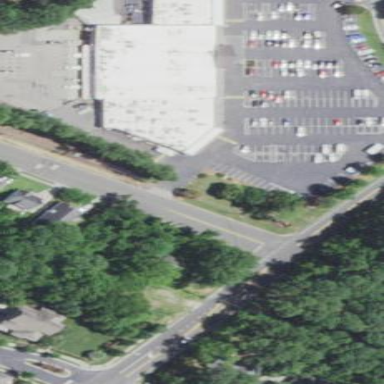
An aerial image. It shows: Retail area.